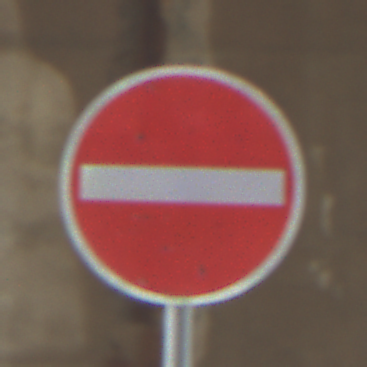
Verkehrszeichen: VerbotDerEinfahrt
Umgebung: Roofed, Beach
Tageszeit: Midday
Wetter: Overcast
Licht: Natural
Jahreszeit: NotSpecified
Kontrast: LowContrast